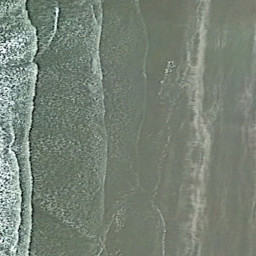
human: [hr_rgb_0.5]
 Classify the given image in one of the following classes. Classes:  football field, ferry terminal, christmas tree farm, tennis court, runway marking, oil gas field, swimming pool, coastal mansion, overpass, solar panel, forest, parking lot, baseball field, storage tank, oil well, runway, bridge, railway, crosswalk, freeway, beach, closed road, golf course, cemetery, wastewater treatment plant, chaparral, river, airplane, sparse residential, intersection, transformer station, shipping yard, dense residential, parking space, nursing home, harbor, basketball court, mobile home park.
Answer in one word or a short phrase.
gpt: beach